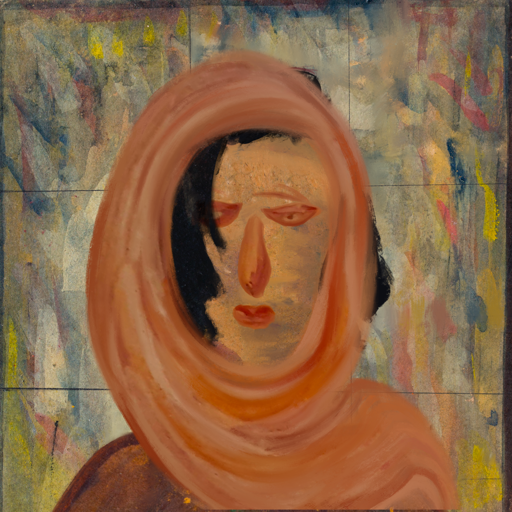
Background: GypsyMother, Head And Neck Front: In_The_Sun, Face Front: Pious_Lady, Bust: Comrade, Hair Front: Mosgoul, Head Accessory: Pious_Lady_Scarf, Second Necklace: Blank, Necklace: Blank, Baby: Blank